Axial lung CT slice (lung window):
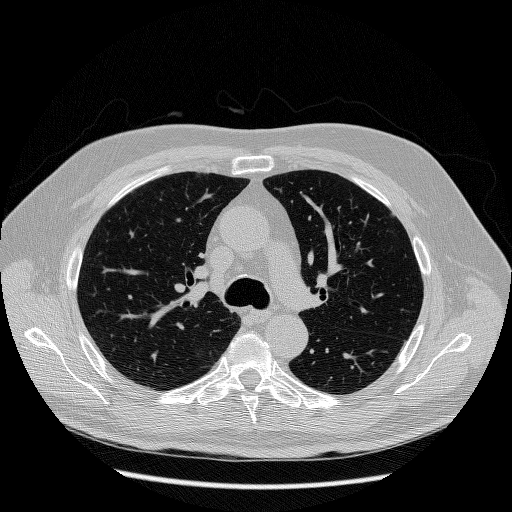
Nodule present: no